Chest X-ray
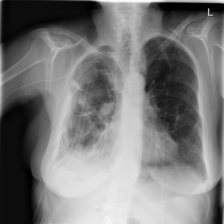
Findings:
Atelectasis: negative
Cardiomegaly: negative
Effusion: positive
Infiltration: negative
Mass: negative
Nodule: negative
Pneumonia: negative
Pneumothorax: positive
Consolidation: negative
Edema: negative
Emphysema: negative
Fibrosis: negative
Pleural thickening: negative
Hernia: negative